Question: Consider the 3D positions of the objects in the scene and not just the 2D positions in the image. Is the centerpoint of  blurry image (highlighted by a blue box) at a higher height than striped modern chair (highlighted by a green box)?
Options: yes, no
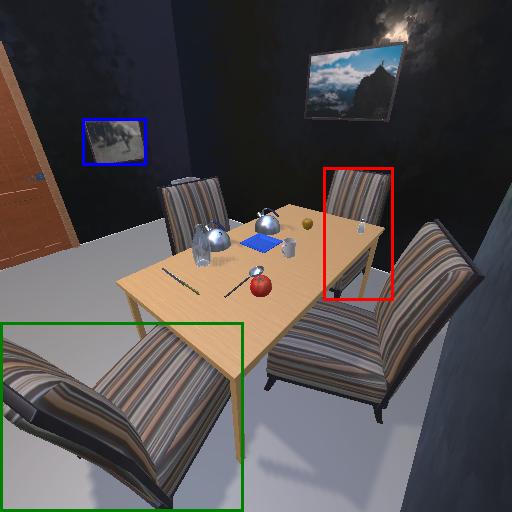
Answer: yes